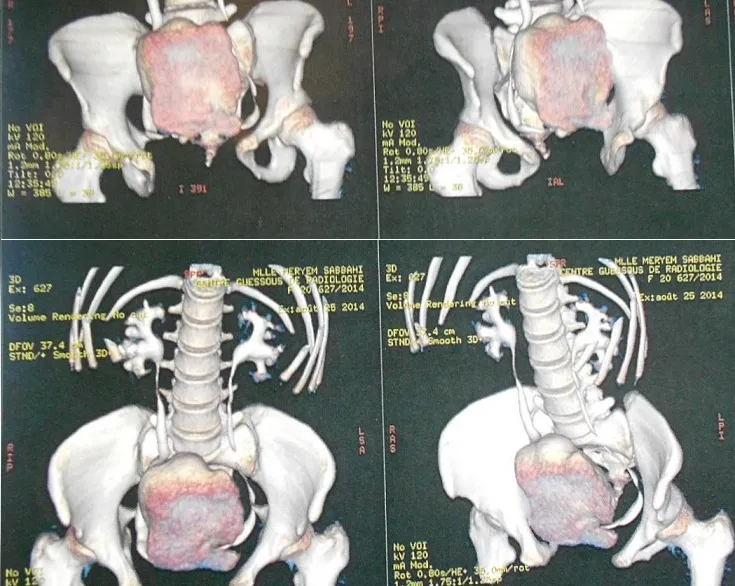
Uroscanner showing giant lithiasis occupying the bladder.
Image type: radiology (ct)